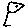
Label: bird